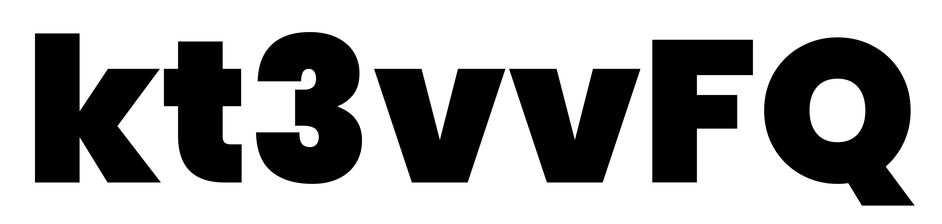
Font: Poppins-Black